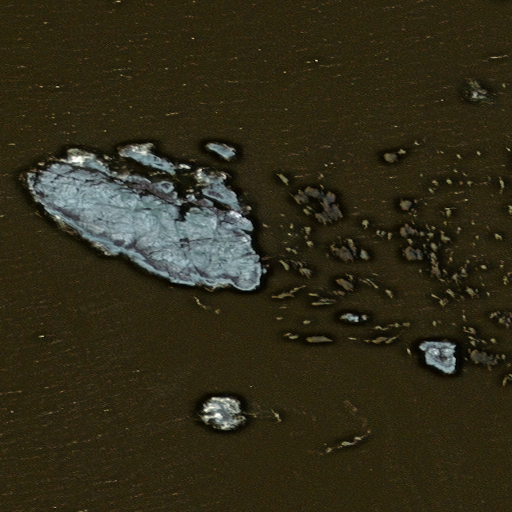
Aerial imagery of island in Alaska named Viesokoi Rock containing only unknown